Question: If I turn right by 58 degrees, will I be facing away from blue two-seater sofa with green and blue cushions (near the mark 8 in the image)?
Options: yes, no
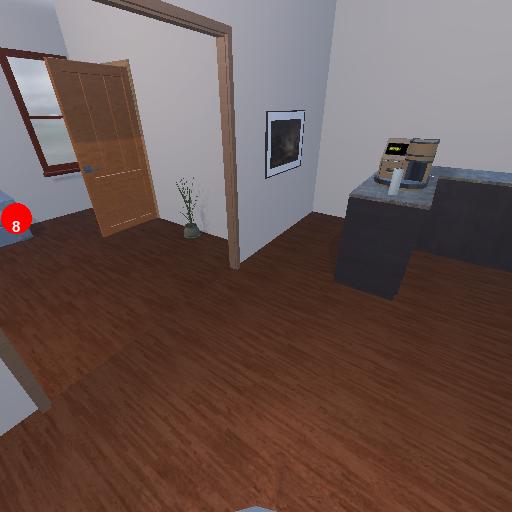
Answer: yes